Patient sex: M
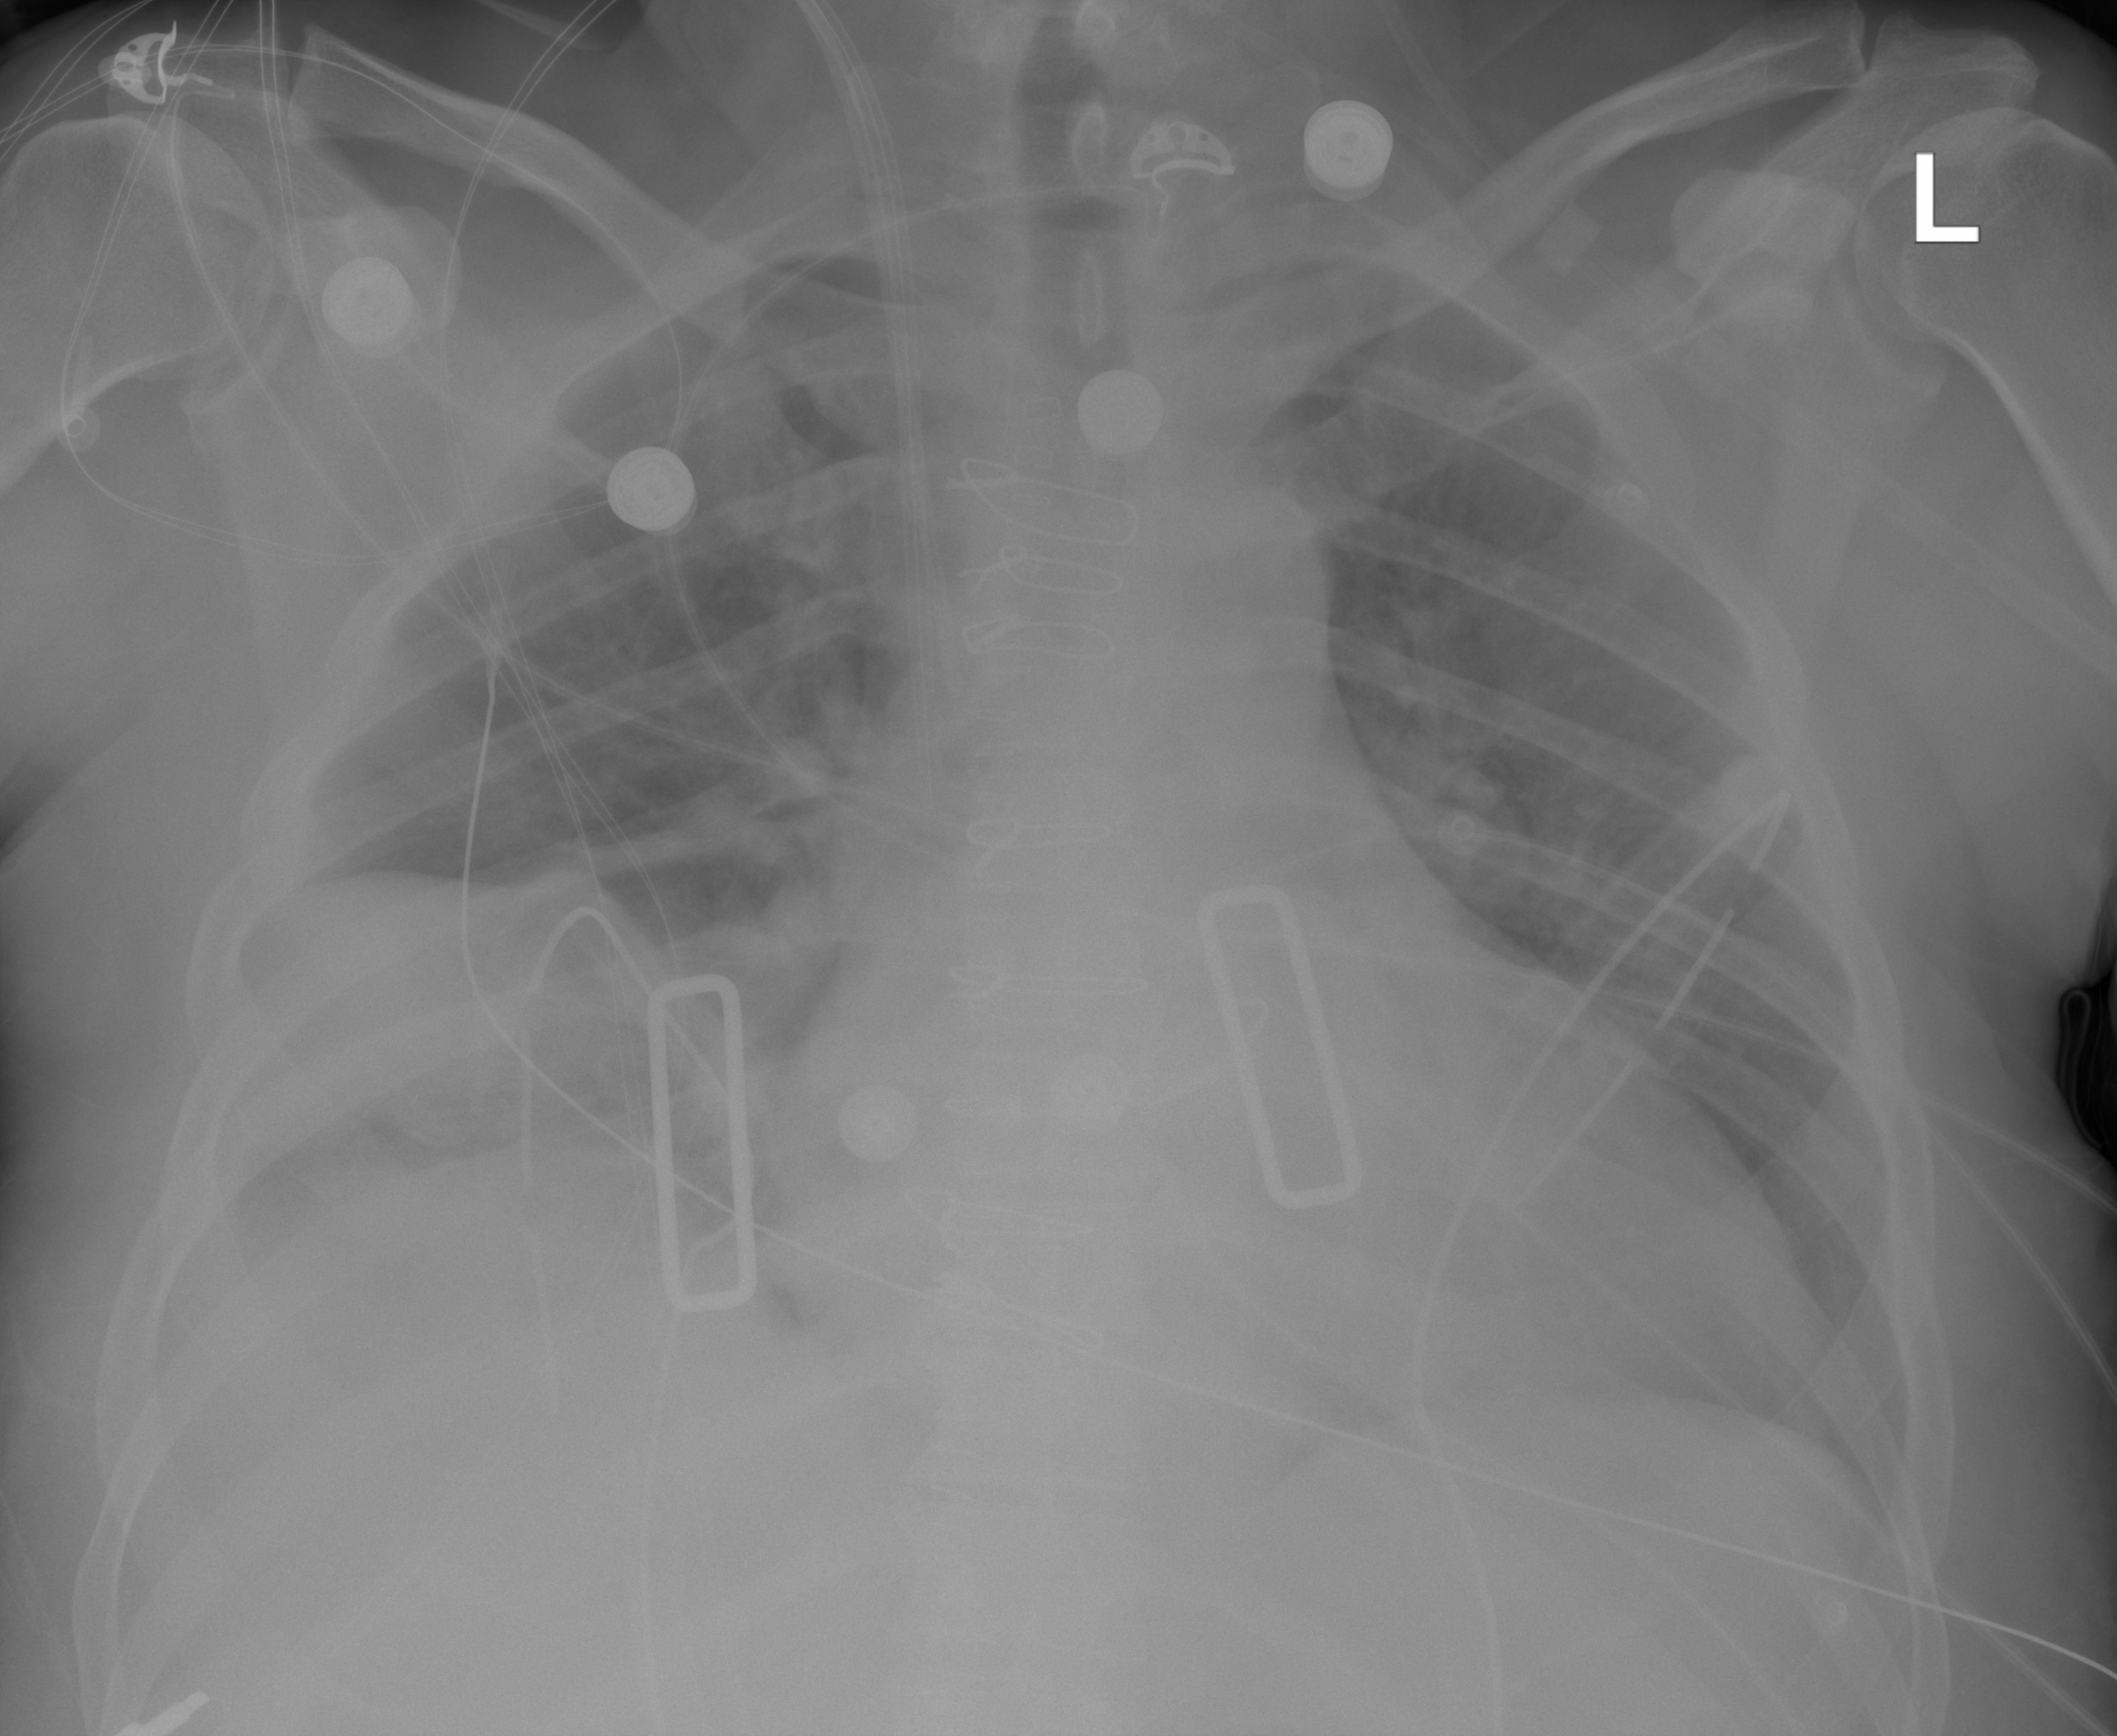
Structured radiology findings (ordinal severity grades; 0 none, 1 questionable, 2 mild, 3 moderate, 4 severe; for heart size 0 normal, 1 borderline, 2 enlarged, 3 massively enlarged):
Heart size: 2
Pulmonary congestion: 2
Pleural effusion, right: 2
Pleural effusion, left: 0
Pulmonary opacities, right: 0
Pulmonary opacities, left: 0
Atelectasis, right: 2
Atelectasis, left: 0